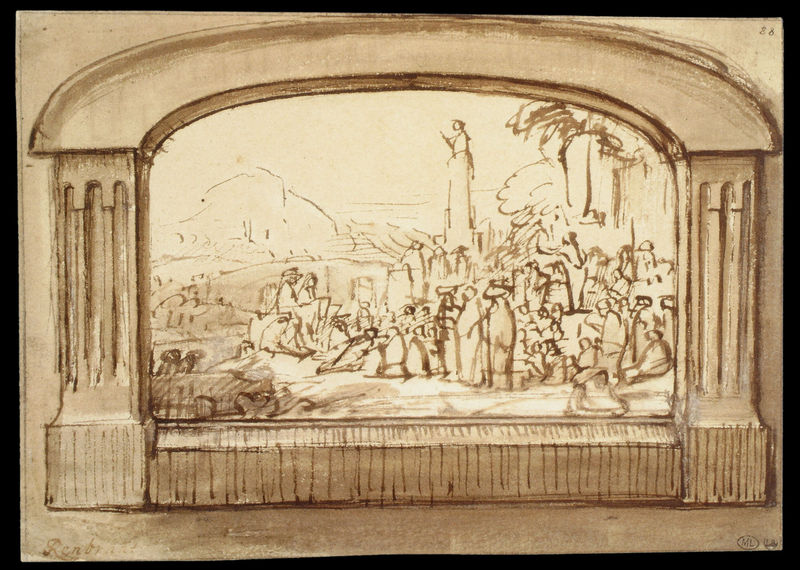
Titel: Studie für die Täuferpredigt
Künstler: Harmensz van Rijn Rembrandt
Institution: Paris, Musée du Louvre, département des Arts graphiques
Schlagwörter: gruppe, landschaft, menschen, braun, fenster, skizze, zeichnung, blick, menge, versammlung, alt, rahmen, kannelierung, statue, aussicht, rahmung, umrisse, bogen, rede, dorf, platz, sepia, figuren, rundbogen, laviert, tusche, entwurf, menschenmenge, tinte, braum, antik, umzug, gerahmt, lavierung, menschenansammlung, tuschezeichnung, kannelur, skizzenhaft, rohrfeder, lavur, rohrfederzeichnung